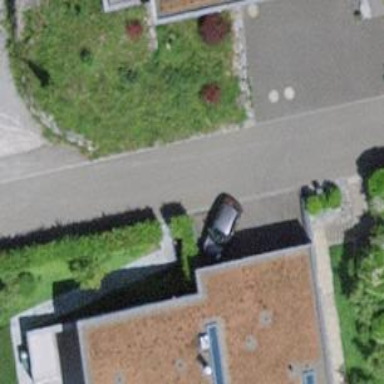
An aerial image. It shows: Hedge acting as barrier.